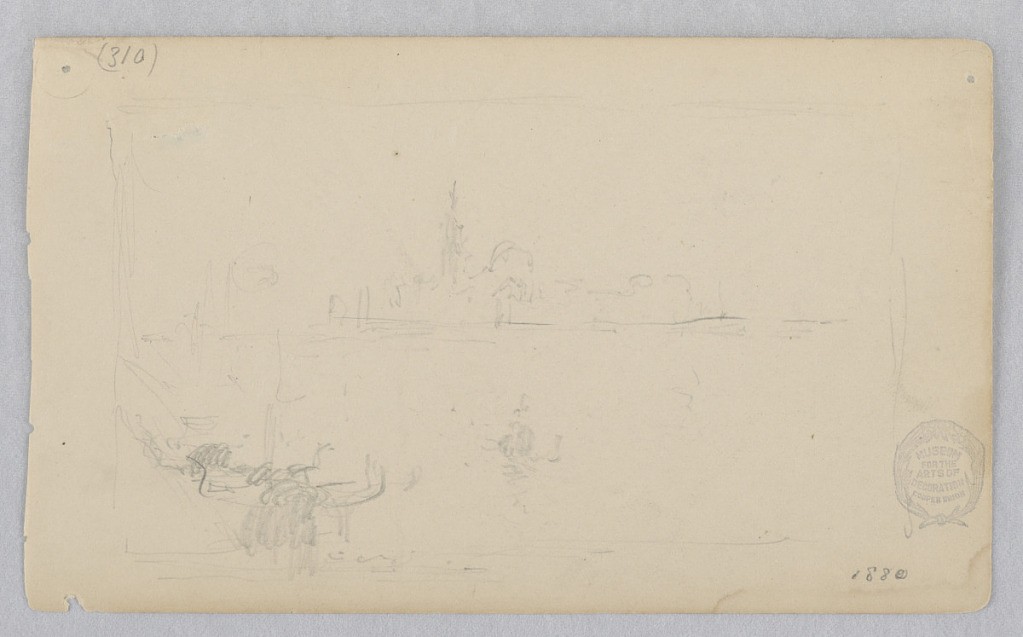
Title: View from Venetian Lagoon
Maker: Robert Frederick Blum, American, 1857–1903
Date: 1880
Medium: Graphite on paper
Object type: Drawing
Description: Gonodolas are depicted in the foreground with an island and steeple on the horizon.